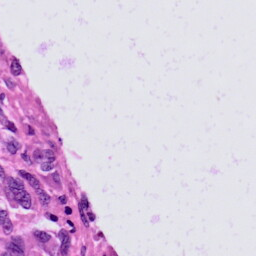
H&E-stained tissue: Skin